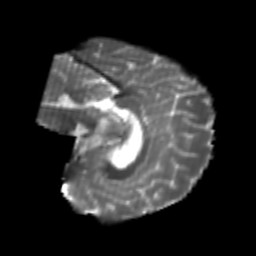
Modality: T2w
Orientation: sagittal
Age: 21
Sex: female
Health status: healthy
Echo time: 0.074 s